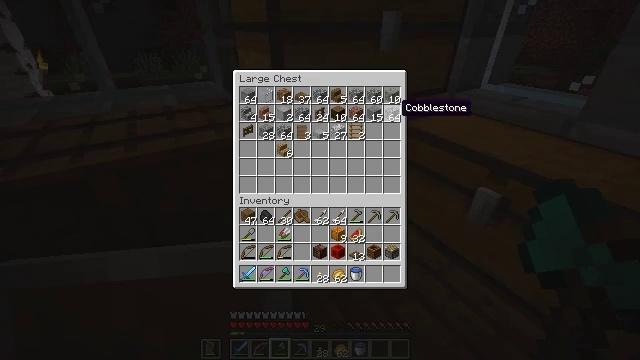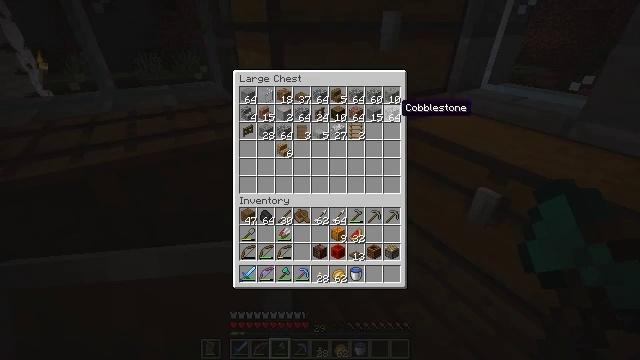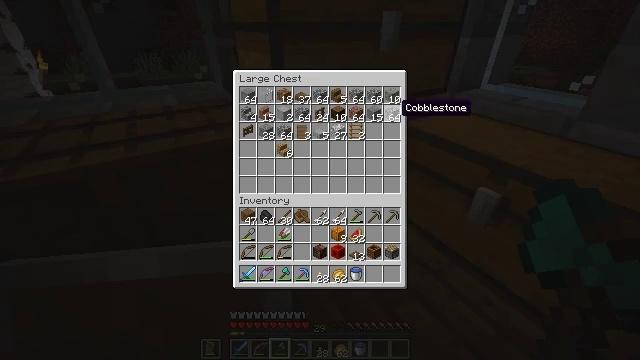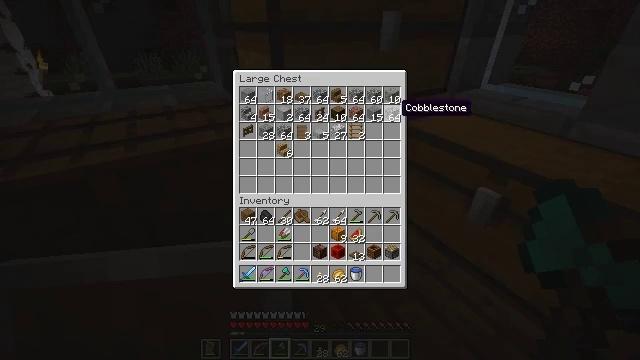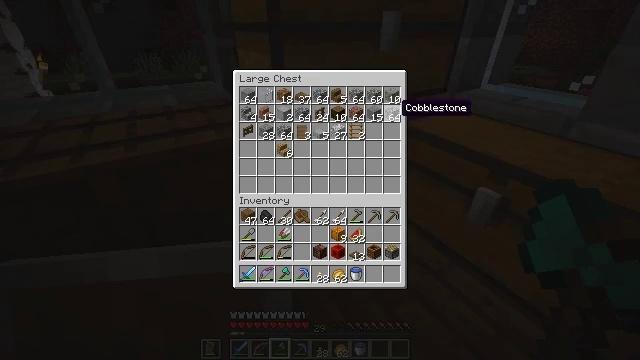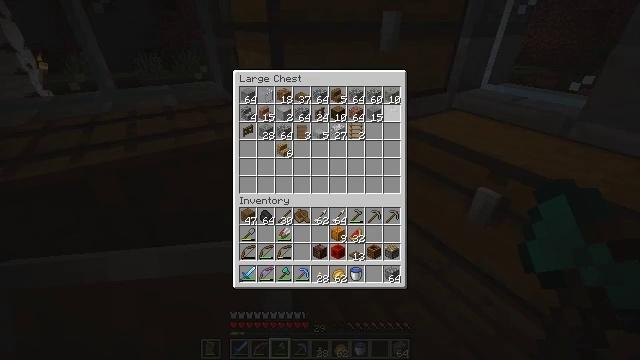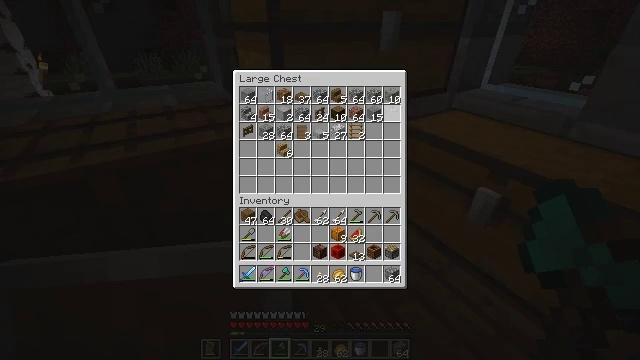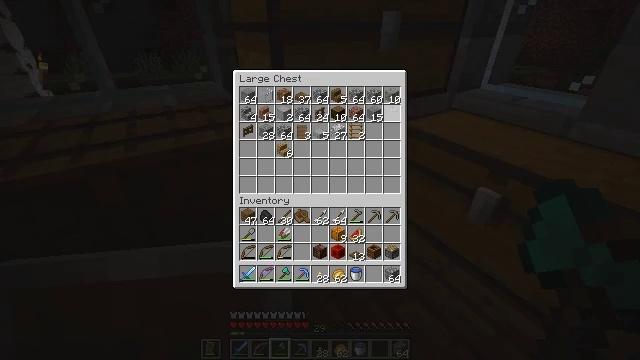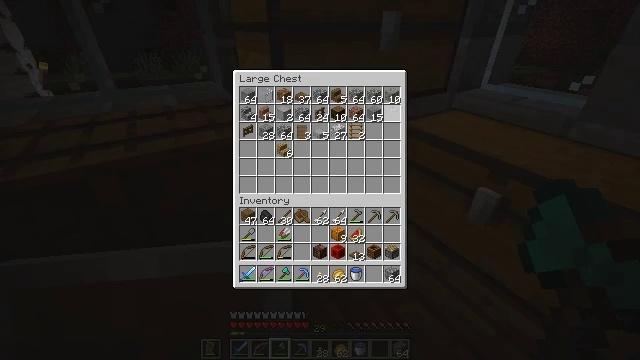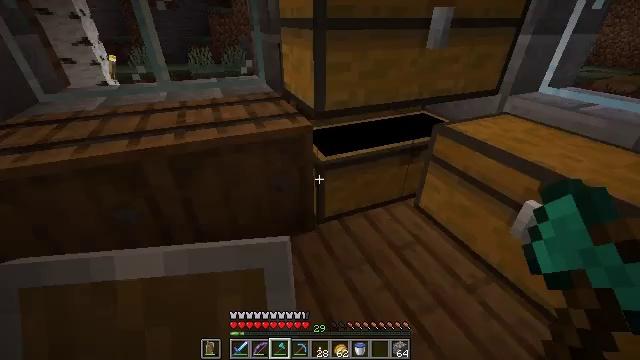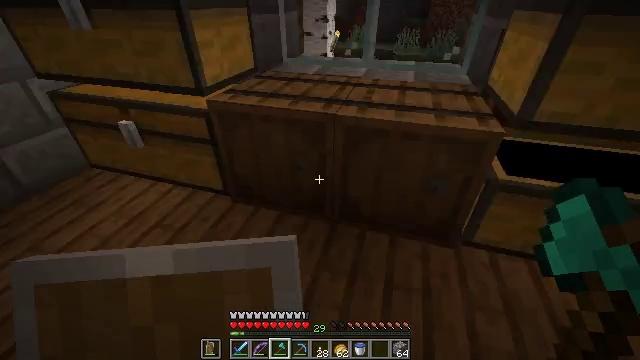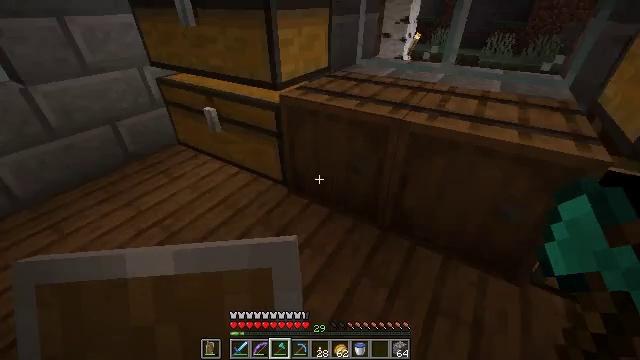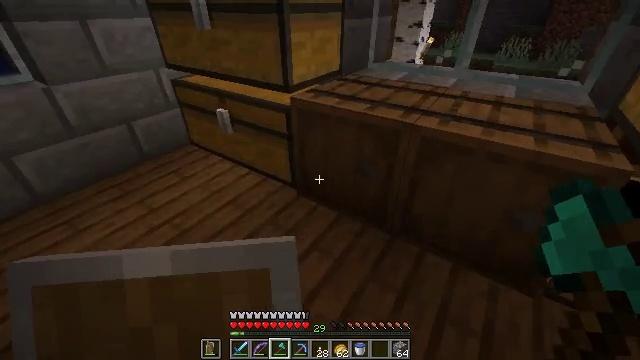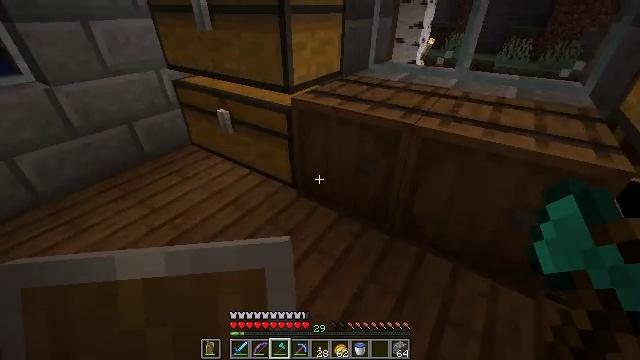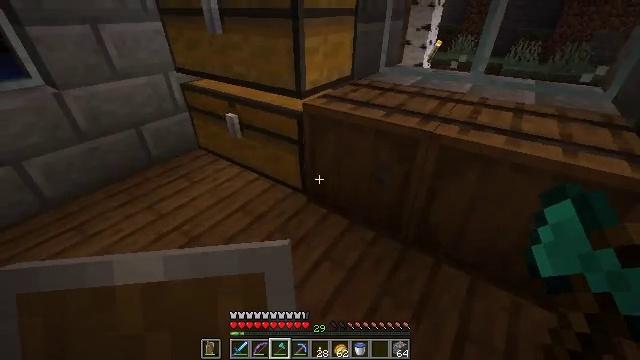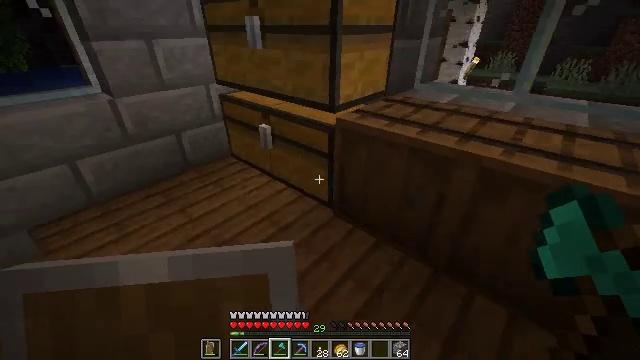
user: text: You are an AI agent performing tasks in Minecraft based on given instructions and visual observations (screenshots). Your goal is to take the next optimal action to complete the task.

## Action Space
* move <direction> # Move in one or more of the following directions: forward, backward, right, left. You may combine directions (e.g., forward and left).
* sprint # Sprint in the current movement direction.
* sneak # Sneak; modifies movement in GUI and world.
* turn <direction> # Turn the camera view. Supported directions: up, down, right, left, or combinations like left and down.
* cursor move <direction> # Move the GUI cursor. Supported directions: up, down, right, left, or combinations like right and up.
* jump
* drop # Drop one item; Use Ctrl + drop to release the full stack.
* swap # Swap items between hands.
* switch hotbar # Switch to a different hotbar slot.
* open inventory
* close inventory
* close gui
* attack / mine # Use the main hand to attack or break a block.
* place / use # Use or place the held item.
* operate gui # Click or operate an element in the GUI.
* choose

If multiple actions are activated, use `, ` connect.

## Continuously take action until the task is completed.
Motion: motion action
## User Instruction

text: Combine the required materials to craft redstone.
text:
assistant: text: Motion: sneak
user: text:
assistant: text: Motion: sneak
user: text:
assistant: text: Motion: sneak
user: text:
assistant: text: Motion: sneak
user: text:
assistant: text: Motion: sneak, operate gui
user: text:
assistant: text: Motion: sneak
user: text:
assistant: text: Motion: no_op
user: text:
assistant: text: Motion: no_op
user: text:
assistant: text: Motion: cursor move left
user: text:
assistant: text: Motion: turn left and down, close gui
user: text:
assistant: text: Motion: turn left
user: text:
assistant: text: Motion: turn left
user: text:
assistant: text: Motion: no_op
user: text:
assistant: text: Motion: move forward and move left
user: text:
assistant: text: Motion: move forward and move left, turn left and up
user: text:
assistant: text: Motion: move forward and move left, turn left and up
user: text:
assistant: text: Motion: use / place
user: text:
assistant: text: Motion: use / place
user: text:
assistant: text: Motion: no_op
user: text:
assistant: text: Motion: no_op
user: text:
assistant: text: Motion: no_op
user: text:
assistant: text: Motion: open gui
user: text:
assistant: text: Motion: no_op
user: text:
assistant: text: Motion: no_op
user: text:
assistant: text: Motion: no_op
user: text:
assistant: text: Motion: sneak
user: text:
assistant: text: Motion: sneak, cursor move left and down
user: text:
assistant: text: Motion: sneak, cursor move down
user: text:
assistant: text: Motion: sneak, cursor move down
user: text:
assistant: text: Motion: sneak